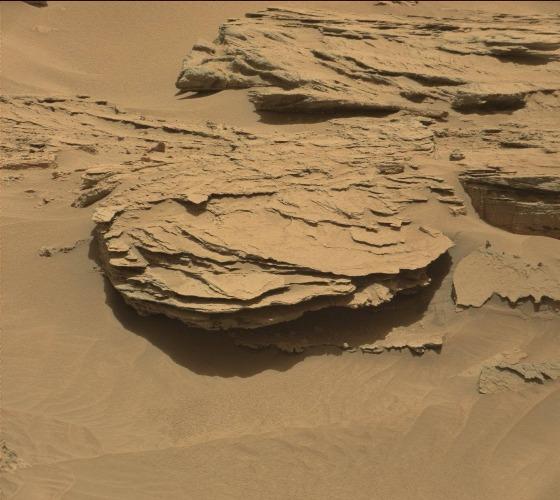
Terrain classes present: Bedrock, Gravel / Sand / Soil, Shadow, Track